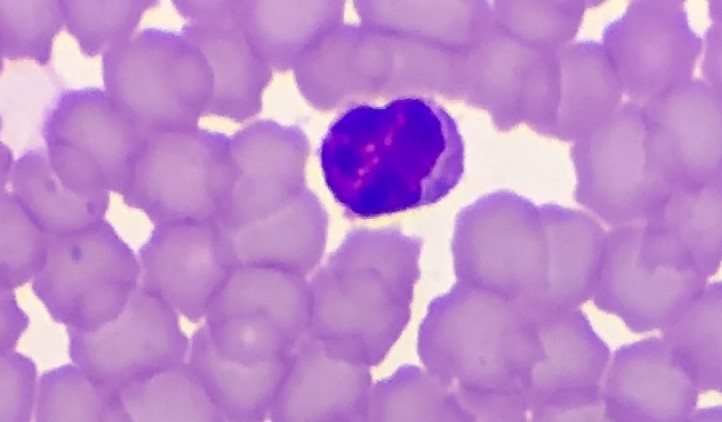
White blood cell type: Lymphocyte